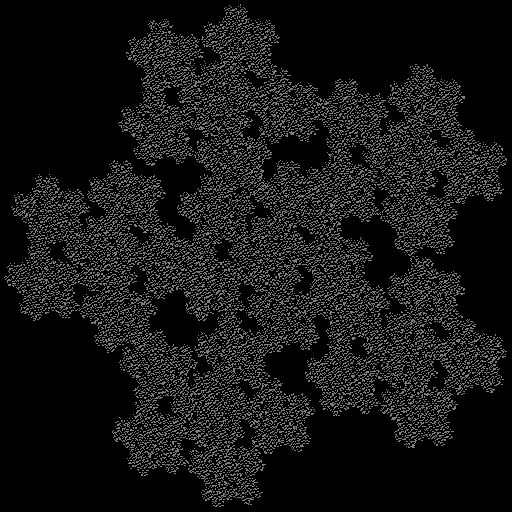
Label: mcWorter_pedigree